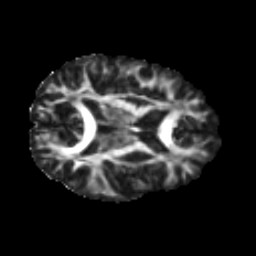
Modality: FA
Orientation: axial
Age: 31
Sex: female
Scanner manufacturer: ge
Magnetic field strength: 3 T
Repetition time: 7.8 s
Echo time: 0.0606 s